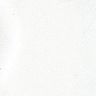
Metastatic tissue present: no